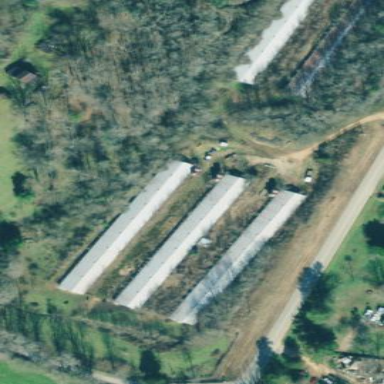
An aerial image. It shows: Poultry house.